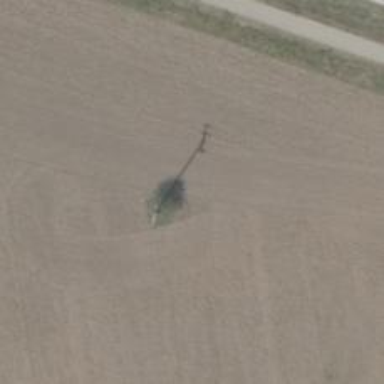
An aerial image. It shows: Minor power line.